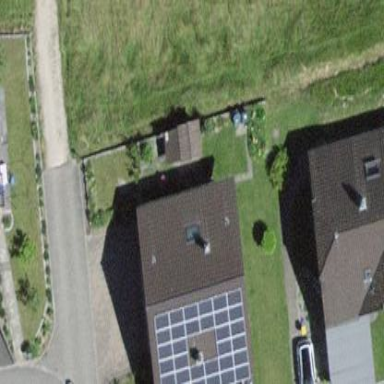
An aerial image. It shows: Residential building with solar photovoltaic panel generator.